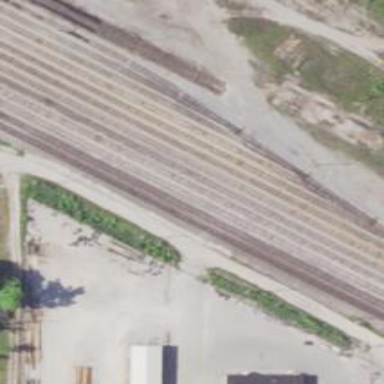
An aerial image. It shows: Railway siding with rails.